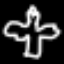
Label: angel